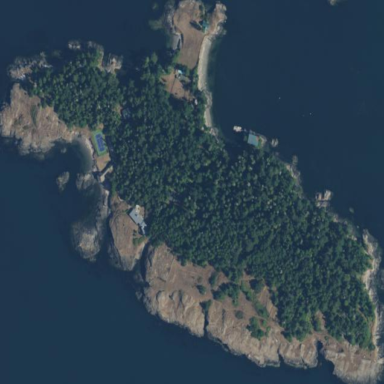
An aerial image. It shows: Islet along the natural coastline.